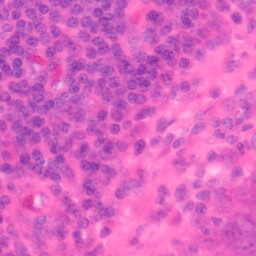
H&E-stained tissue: Colon